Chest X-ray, PA view. Patient: 67 years old, sex M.
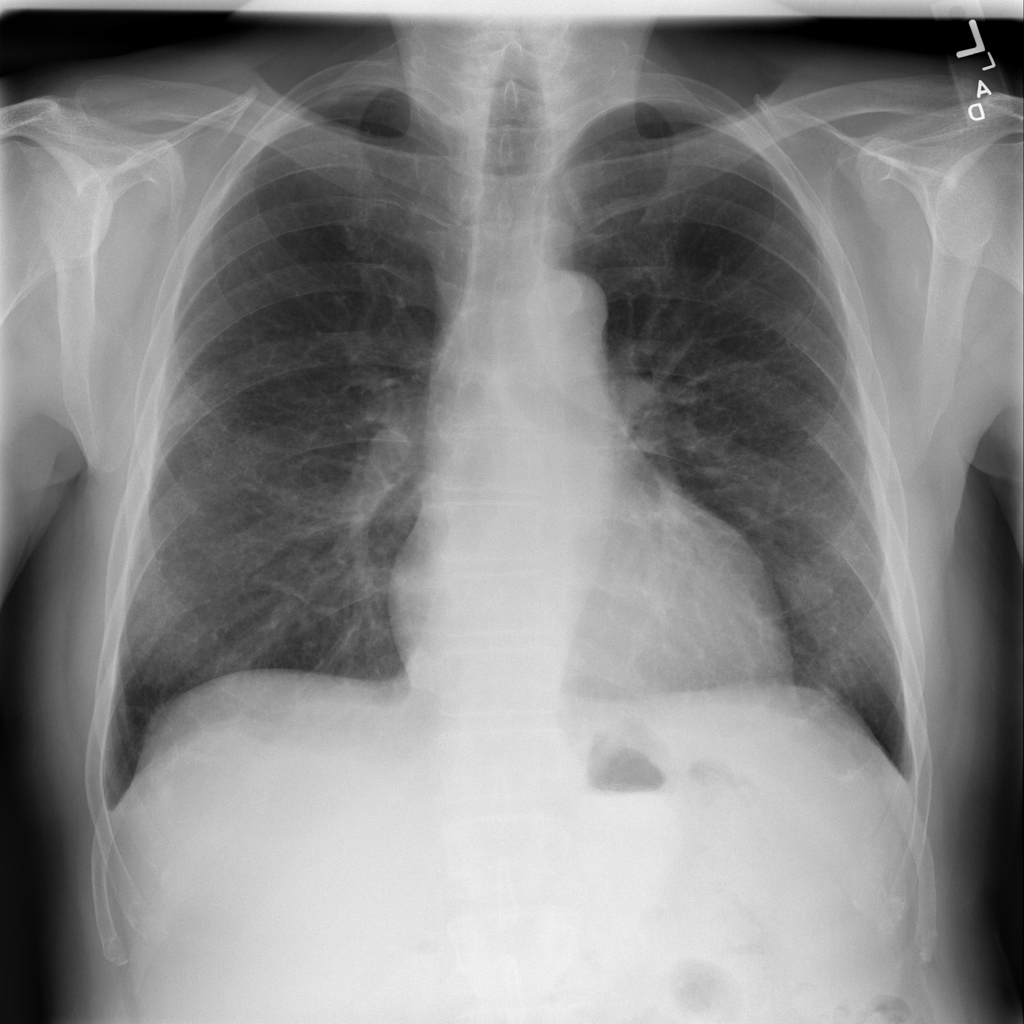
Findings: Effusion